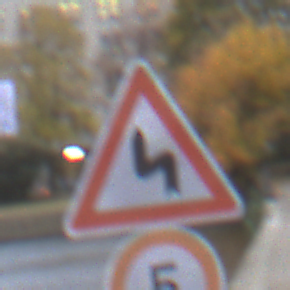
Verkehrszeichen: DoppelkurveZunaechstLinks
Zusatzzeichen unten: Geschwindigkeit5
Umgebung: Outdoor, Urban
Tageszeit: MorningAfternoon
Wetter: Overcast
Licht: Natural
Jahreszeit: NotSpecified
Kontrast: LowContrast